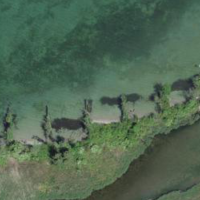
EUNIS habitat code: 14
Species observed at this site:
Dolycoris baccarum